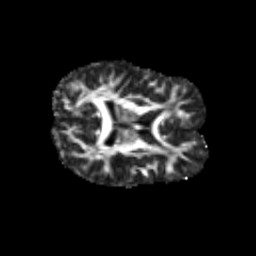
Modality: FA
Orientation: axial
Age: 28
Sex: female
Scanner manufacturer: siemens
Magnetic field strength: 3 T
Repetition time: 3.5 s
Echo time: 0.125 s